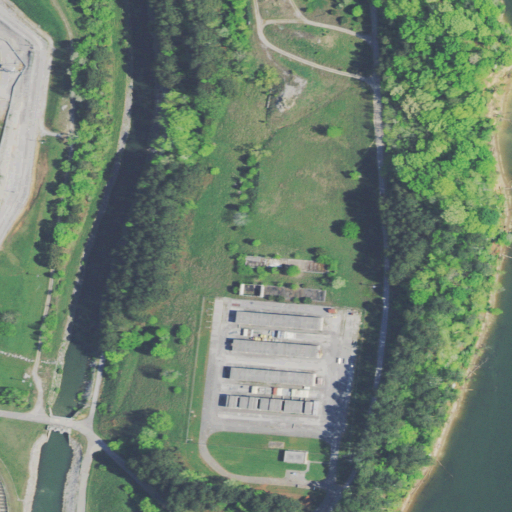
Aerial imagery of mountain in Tennessee named Locust Hill containing medium intensity development, low intensity development, pasture, open development, deciduous forest, evergreen forest, open water, mixed forest, grassland, herbaceous wetlands, high intensity development, barren land, and shrub